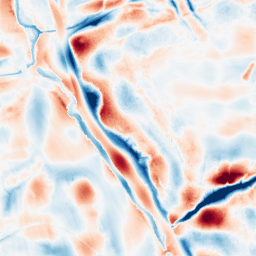
Category: wavelet
Decomposition family: wavelet_biorthogonal
Decomposition parameters: wavelet: bior5.5
level: 5
Upsampling method: lanczos
Upsampling parameters: scale: 8
Upsampling scale: 8